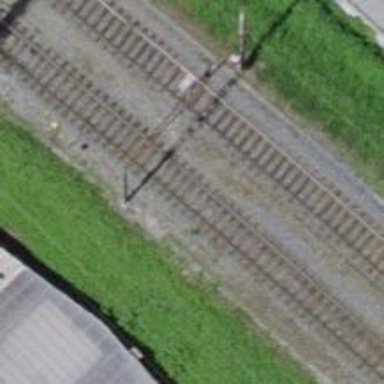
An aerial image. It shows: Railway track with contact lines for electrification.